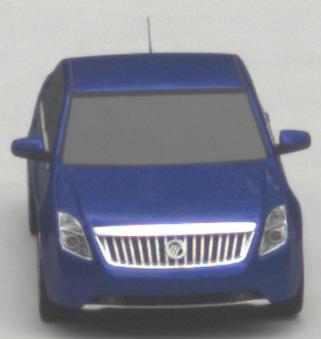
Make: Mercury
Model: Milan
Detailed model: -
Model produced from: 2009
Model produced until: 2010
Doors: 4
Color: blue
Road condition: dry road
Daytime: morning or afternoon
Contrast: low contrast